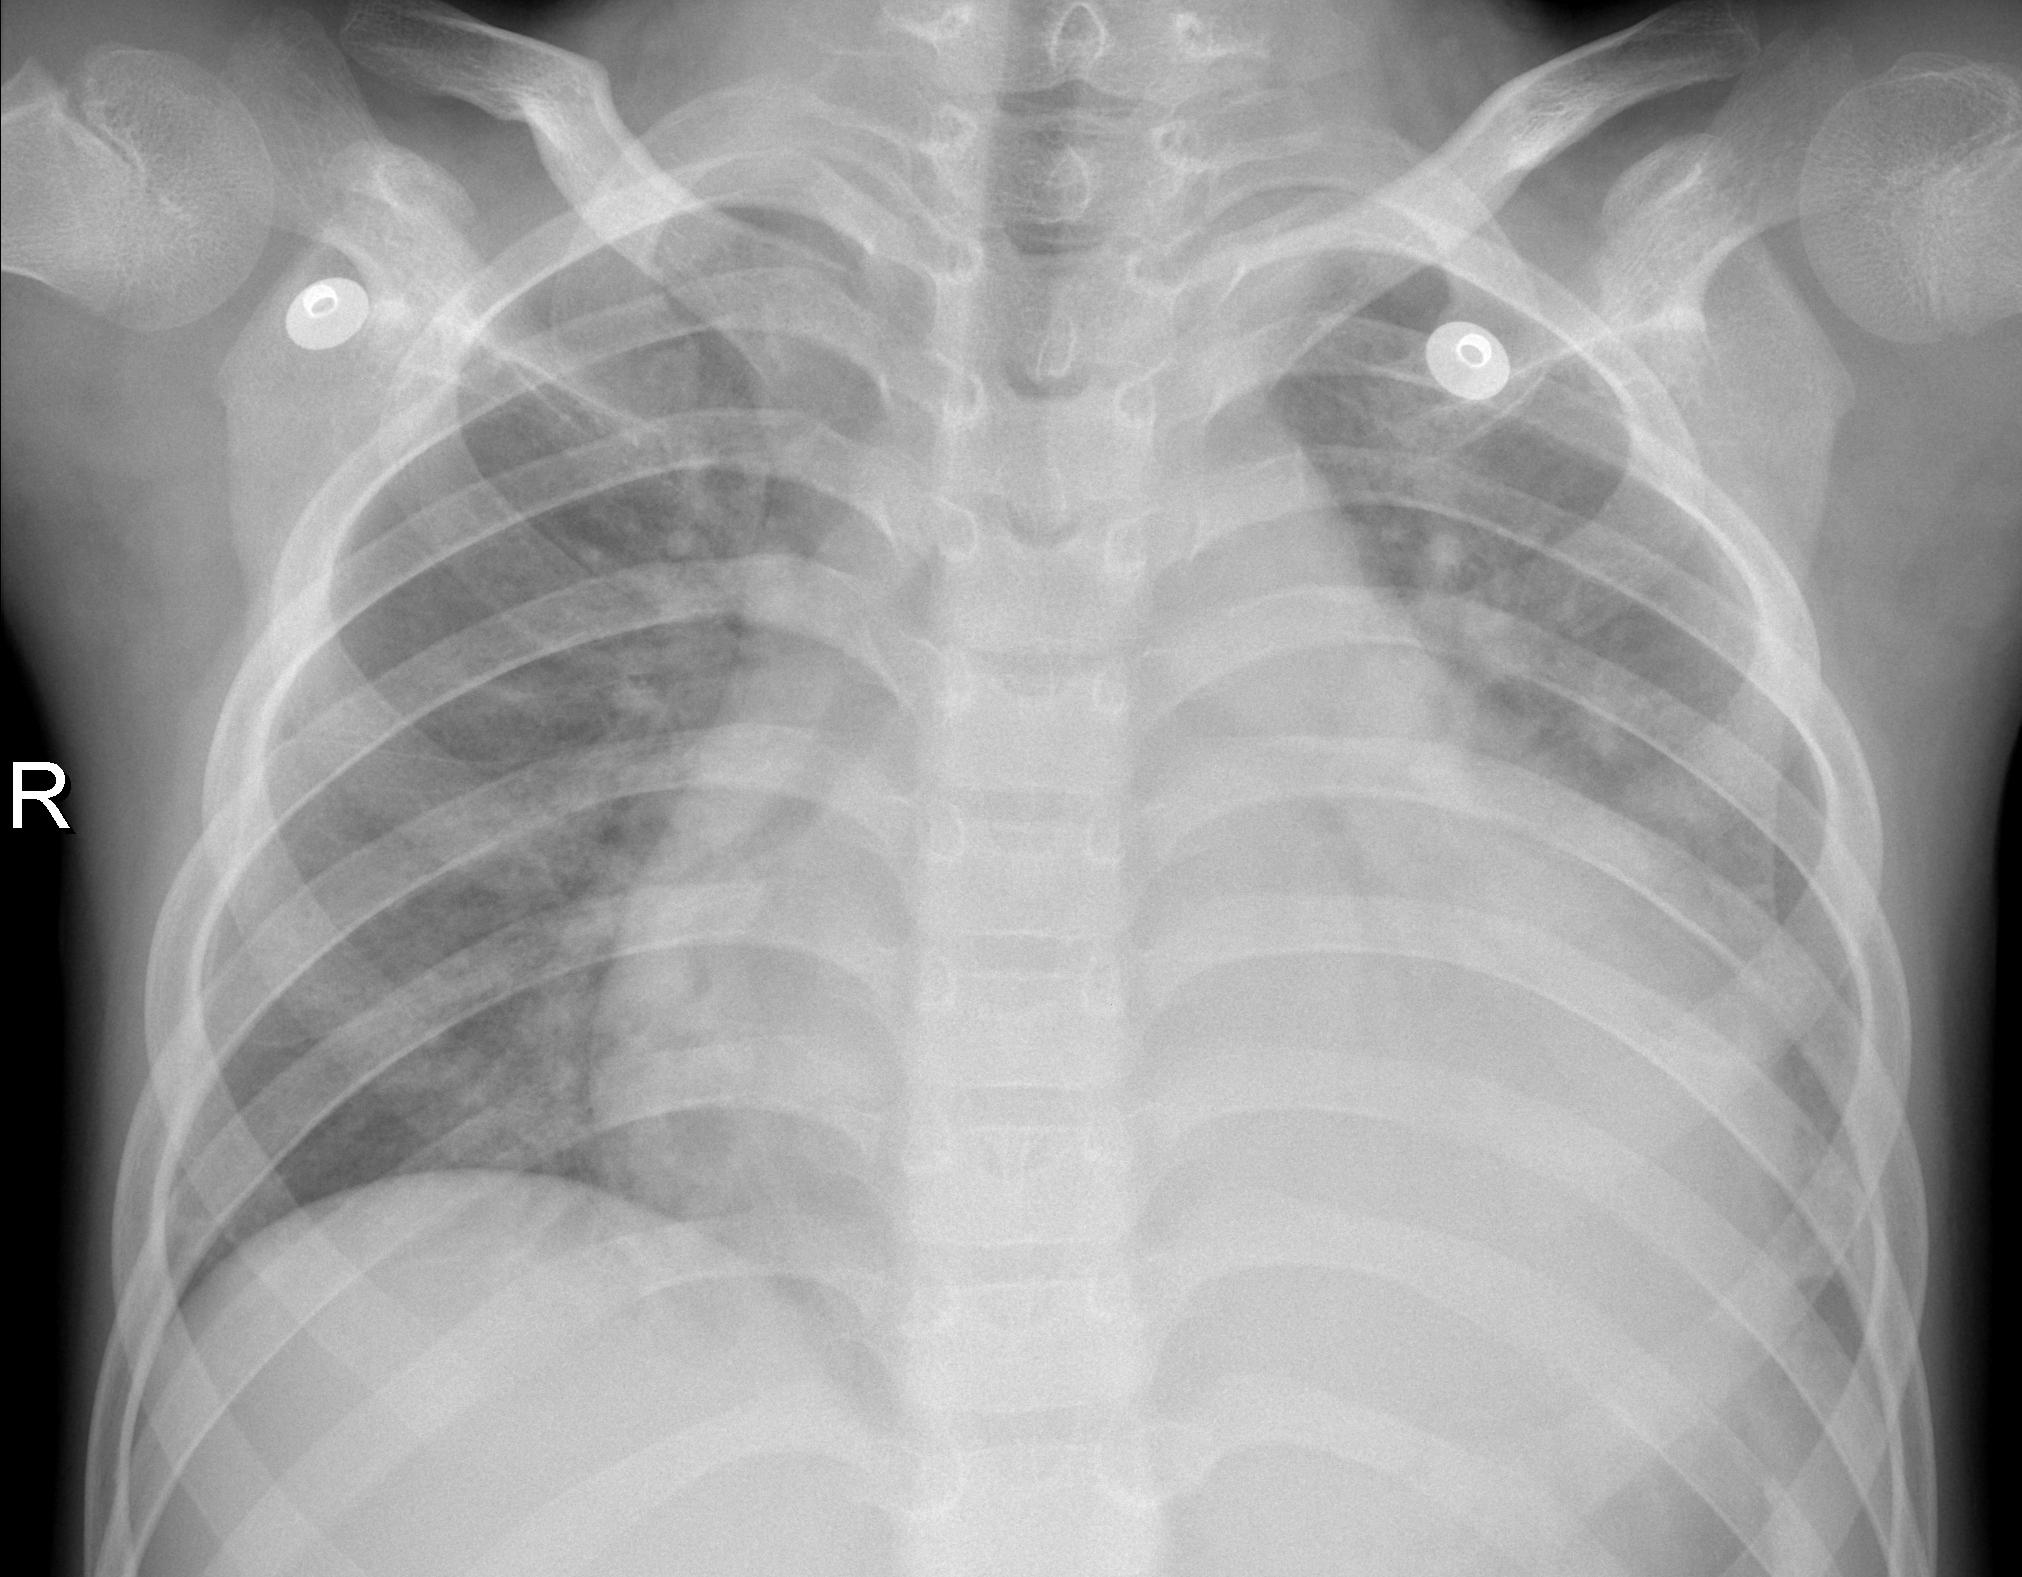
Diagnosis: PNEUMONIA